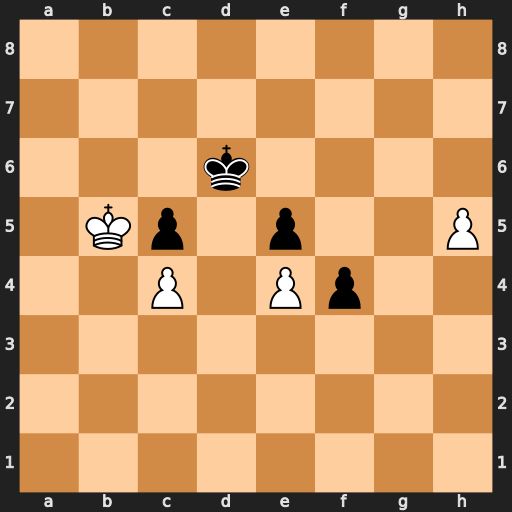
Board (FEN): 8/8/3k4/1Kp1p2P/2P1Pp2/8/8/8
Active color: w
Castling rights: -
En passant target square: -
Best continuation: h6 f3 h7 f2 h8=Q